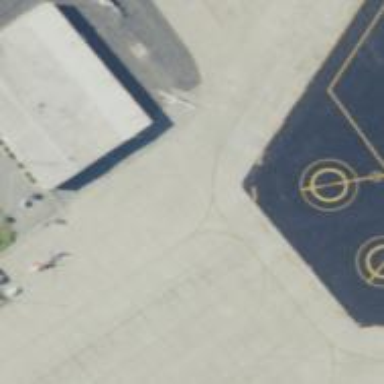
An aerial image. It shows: Image of taxiway at airport.